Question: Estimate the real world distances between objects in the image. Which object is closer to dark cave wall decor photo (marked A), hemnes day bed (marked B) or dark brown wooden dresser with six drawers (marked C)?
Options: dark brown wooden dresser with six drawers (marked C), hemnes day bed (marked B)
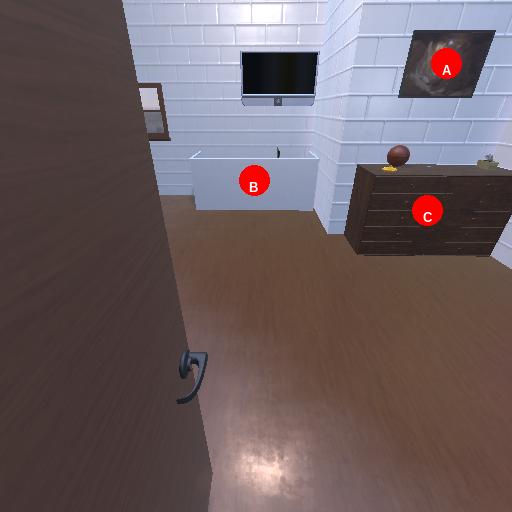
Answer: dark brown wooden dresser with six drawers (marked C)